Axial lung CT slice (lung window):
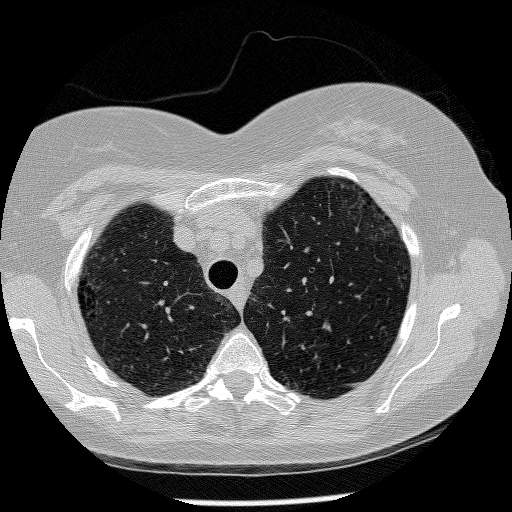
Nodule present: no